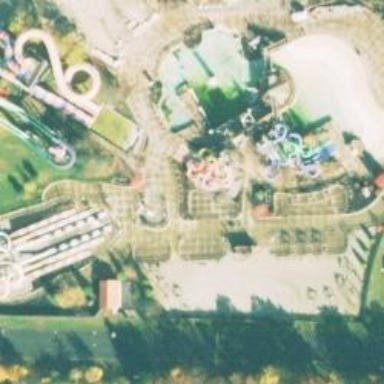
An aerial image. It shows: Water slide attraction.